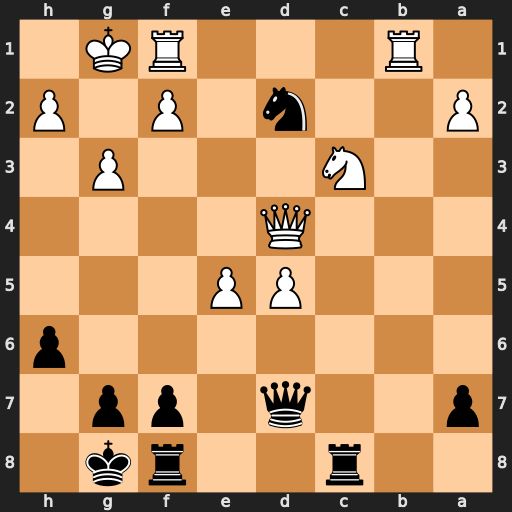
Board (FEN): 2r2rk1/p2q1pp1/7p/3PP3/3Q4/2N3P1/P2n1P1P/1R3RK1
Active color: b
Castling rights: -
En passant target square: -
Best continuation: Nf3+ Kg2 Nxd4